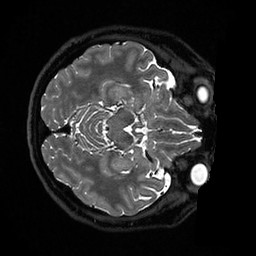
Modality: T2w
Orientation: axial
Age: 37
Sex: female
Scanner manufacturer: ge
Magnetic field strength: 3 T
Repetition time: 3.202 s
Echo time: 0.0669 s